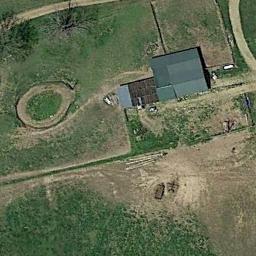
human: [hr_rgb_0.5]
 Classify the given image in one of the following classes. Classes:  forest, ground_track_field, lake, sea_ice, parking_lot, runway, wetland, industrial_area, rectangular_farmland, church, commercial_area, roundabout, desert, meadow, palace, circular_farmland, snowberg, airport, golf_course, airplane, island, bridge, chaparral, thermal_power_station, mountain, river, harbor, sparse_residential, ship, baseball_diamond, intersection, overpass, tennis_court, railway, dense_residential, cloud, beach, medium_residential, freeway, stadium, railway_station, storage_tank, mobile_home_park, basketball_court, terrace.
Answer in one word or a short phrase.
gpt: sparse_residential